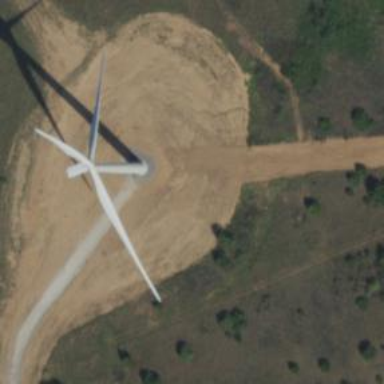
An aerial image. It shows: Wind power generator using wind turbines.